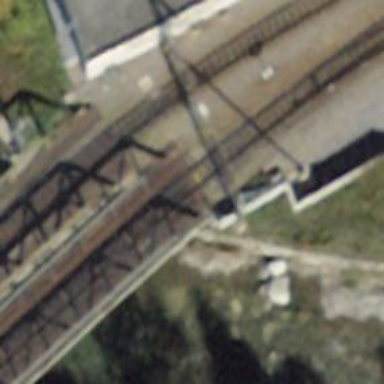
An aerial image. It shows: Narrow gauge railway with electrified contact lines.